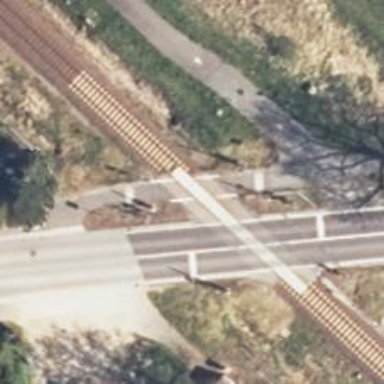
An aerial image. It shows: Railway crossing.